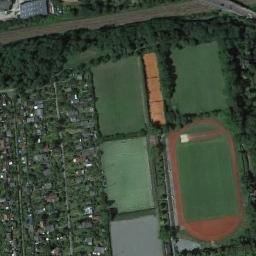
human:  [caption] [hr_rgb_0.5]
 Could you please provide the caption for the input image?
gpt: Track and field are next to residential areas and lawns, Surrounded by a lot of vegetation .

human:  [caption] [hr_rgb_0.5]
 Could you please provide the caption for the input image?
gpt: A rectangle is drawn in the oval track .

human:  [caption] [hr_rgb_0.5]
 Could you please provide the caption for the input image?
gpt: The ground track field is surrounded by some lawns and trees and a residential area is next to the ground track field .

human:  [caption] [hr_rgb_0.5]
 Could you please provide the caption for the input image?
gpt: The ground track field is surrounded by trees .

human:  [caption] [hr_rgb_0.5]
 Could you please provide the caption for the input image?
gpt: There are green lawns around the ground track field with a red track .